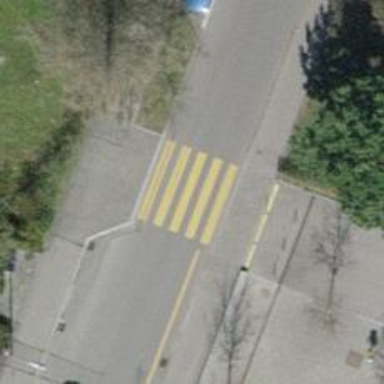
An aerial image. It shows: Marked road crossing.